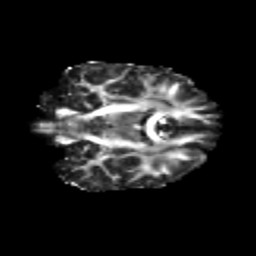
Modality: FA
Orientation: coronal
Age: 31
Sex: female
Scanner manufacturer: siemens
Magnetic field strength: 3 T
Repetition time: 3.5 s
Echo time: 0.125 s